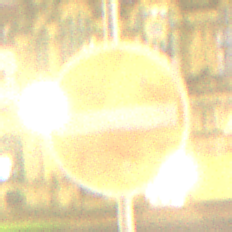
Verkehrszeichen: VerbotDerEinfahrt
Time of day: Night
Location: Outdoor (Urban)
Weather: Overcast
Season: NotSpecified
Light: Artificial